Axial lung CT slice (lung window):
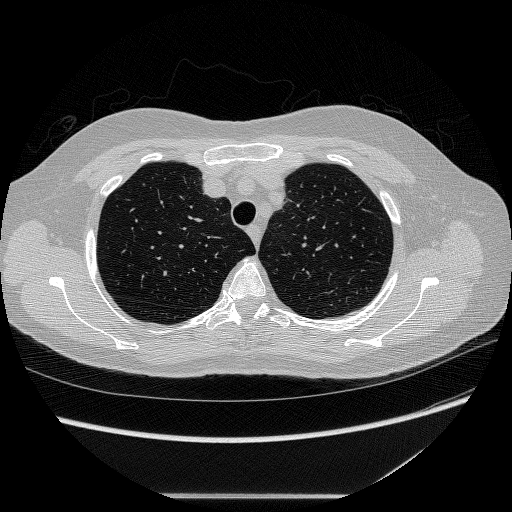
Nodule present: no